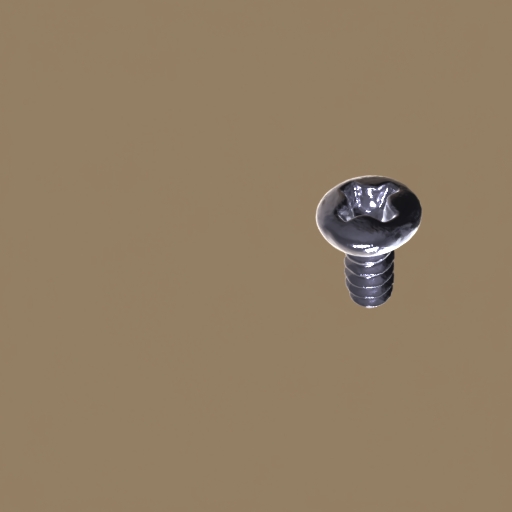
Label: screw